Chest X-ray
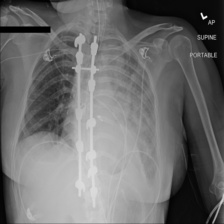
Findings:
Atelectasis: negative
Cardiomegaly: negative
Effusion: positive
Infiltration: positive
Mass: negative
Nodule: negative
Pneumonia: negative
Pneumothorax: negative
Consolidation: positive
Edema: negative
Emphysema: negative
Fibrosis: negative
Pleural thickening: negative
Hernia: negative